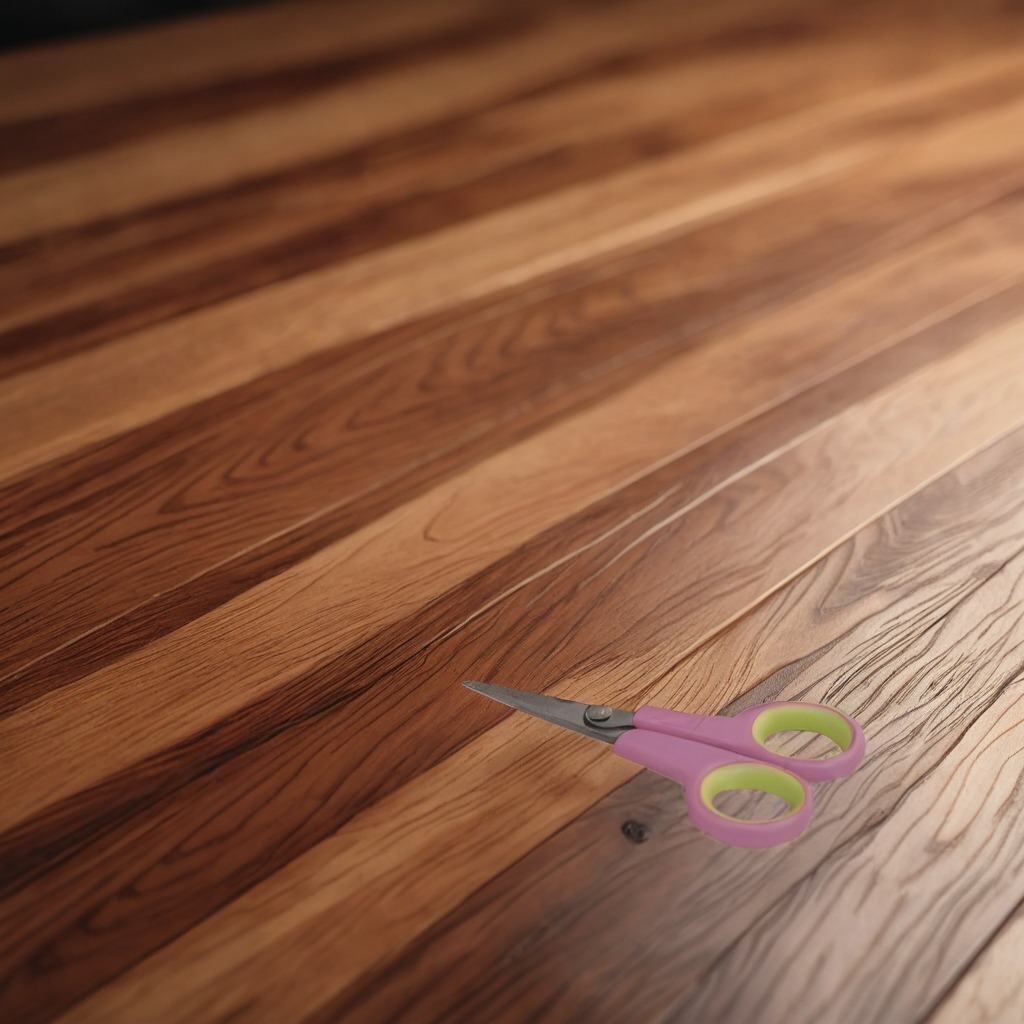
A scissor lying on a wooden table in a carpentry studio